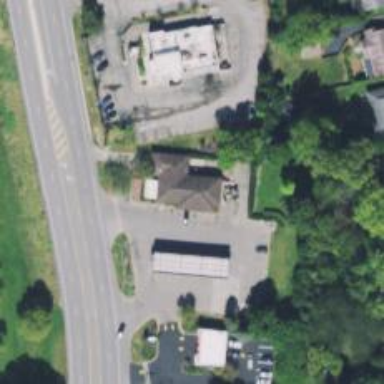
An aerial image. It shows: Convenience shop.